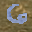
Label: 6